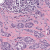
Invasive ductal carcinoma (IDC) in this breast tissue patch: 1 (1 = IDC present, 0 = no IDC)